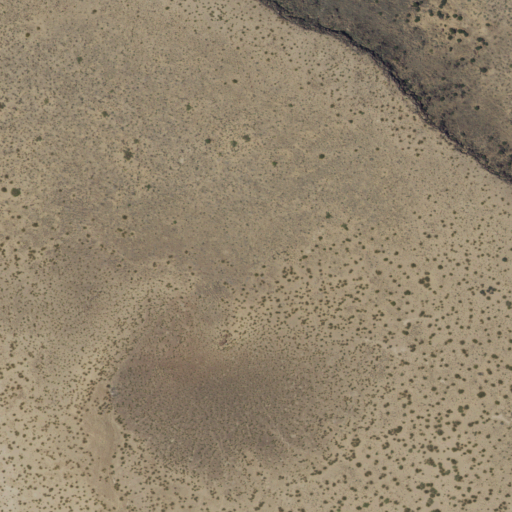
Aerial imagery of mountain in New Mexico named Mesa Peak containing shrub and grassland